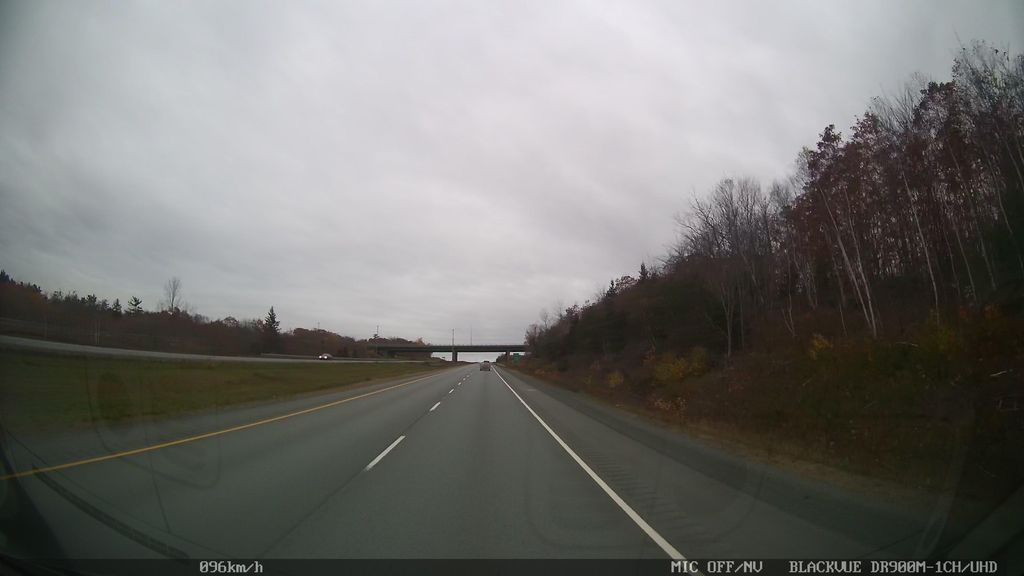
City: halifax